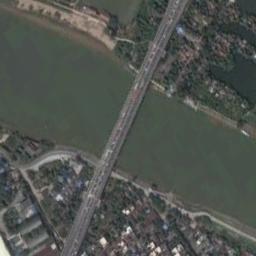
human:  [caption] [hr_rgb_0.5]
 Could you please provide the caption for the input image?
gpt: A bridge connects the land on both sides of the turquoise water  There are many buildings and roads on the land .

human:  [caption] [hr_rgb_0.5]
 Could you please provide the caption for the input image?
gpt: A bridge built on a dark green river and the residential area on one side of the river .

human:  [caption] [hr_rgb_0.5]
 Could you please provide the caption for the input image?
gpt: There is a bridge over the river between many buildings and trees .

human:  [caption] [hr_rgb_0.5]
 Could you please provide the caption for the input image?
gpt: There are vehicles on the bridge, And the water under the bridge is muddy .

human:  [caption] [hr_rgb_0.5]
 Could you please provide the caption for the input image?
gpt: Many trees are around the bridge .